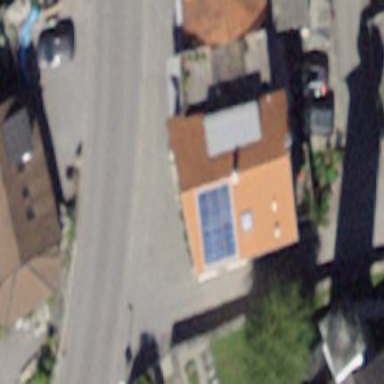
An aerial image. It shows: Gabled roof adorns the apartments building.